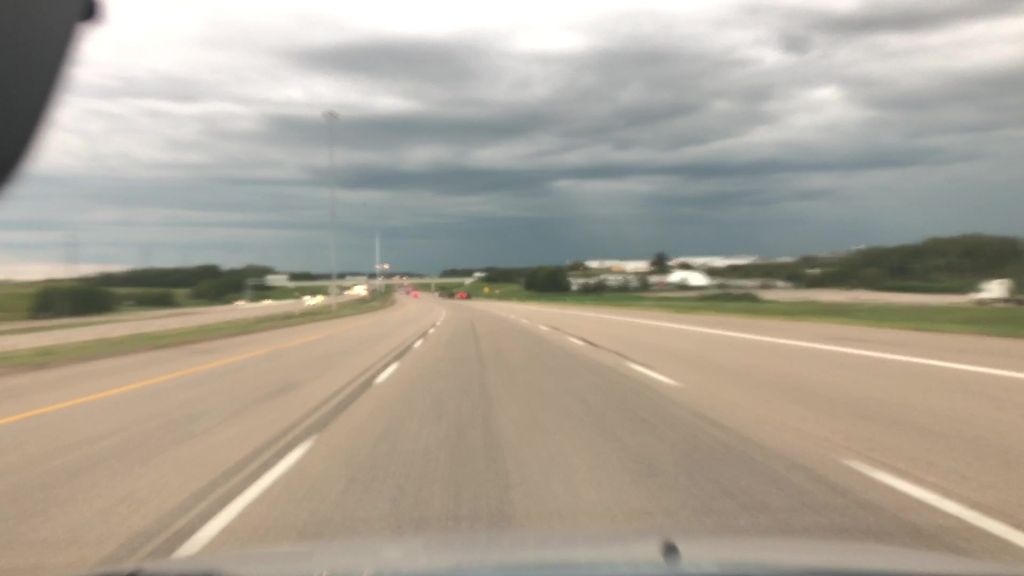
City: edmonton